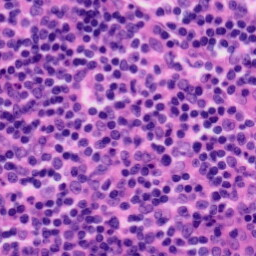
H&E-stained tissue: Tonsil